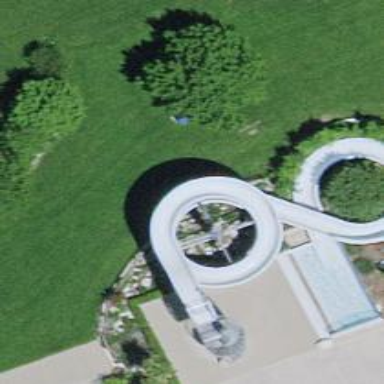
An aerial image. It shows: Water slide attraction.